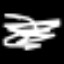
Label: squiggle